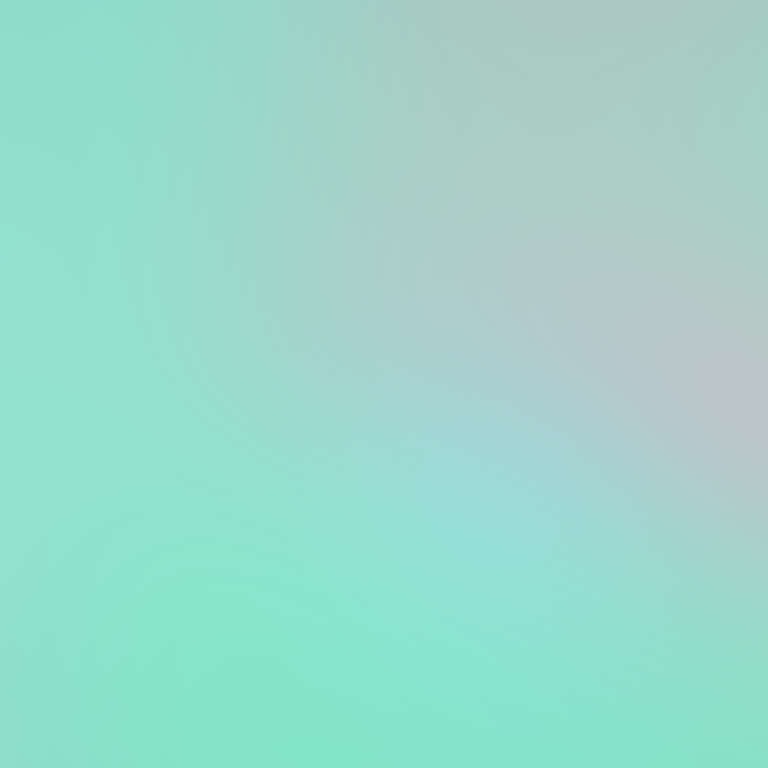
Abstract light effect, smooth gradient from soft teal to pale lavender, serene atmosphere, diffuse light, no room, no furniture, no objects.